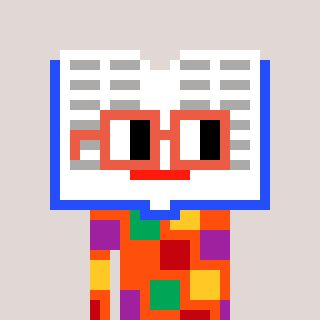
a pixel art character with square orange glasses, a dictionary-shaped head and a orange-colored body on a warm background